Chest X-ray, AP view. Patient: 46 years old, sex M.
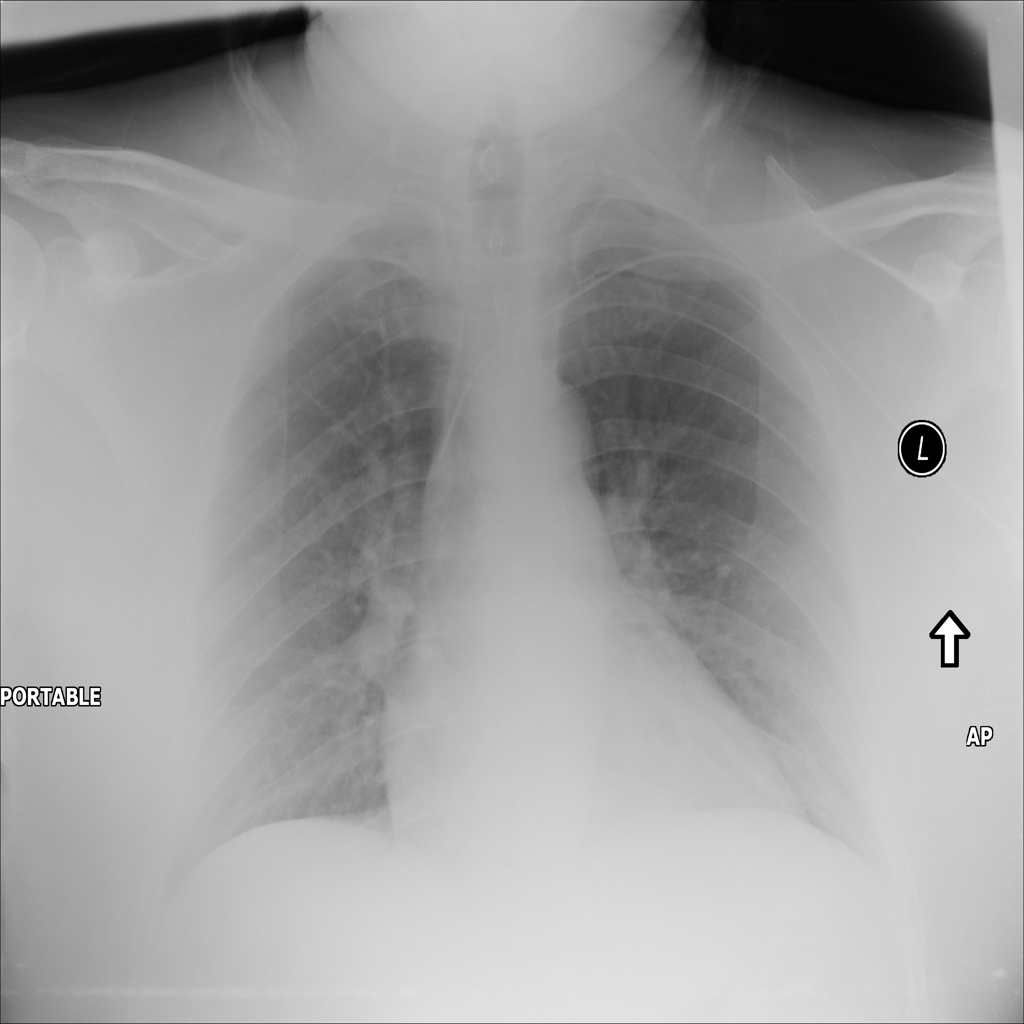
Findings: No Finding